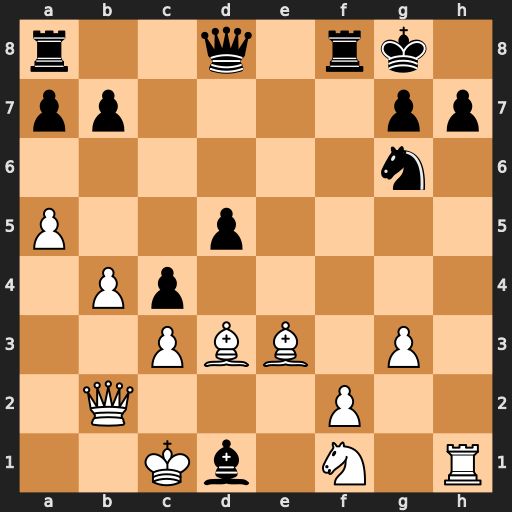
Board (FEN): r2q1rk1/pp4pp/6n1/P2p4/1Pp5/2PBB1P1/1Q3P2/2Kb1N1R
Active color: w
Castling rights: -
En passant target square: -
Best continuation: Bxg6 hxg6 Kxd1